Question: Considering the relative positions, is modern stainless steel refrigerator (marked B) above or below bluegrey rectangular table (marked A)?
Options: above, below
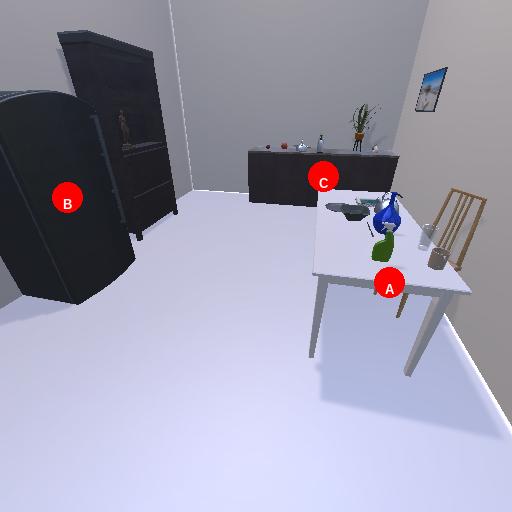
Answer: above